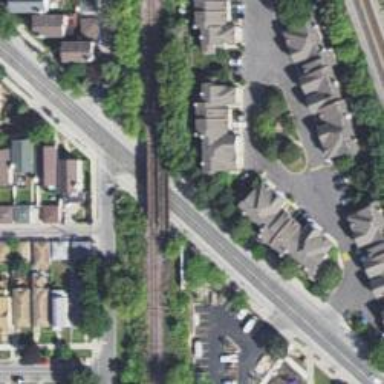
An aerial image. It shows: Abandoned railway bridge over siding service track.